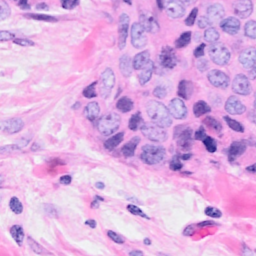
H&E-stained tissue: Breast